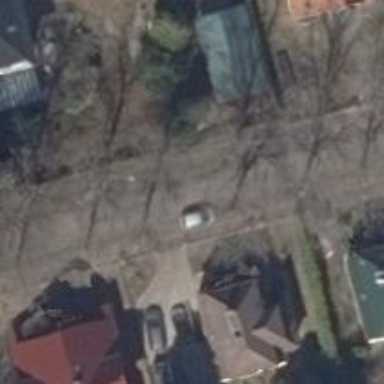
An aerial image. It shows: Driveway.